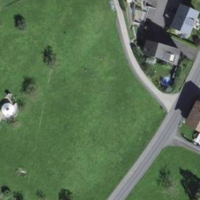
EUNIS habitat code: 55
Species observed at this site:
Gryllotalpa gryllotalpa